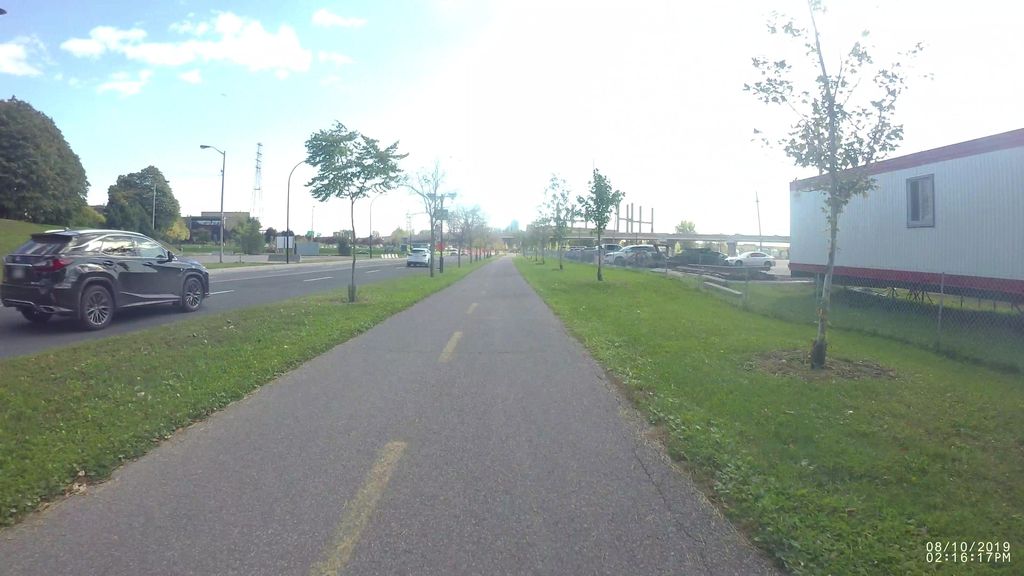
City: montreal